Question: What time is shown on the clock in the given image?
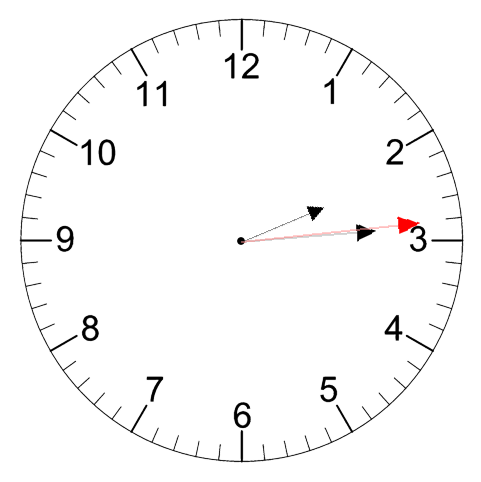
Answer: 02:14:14